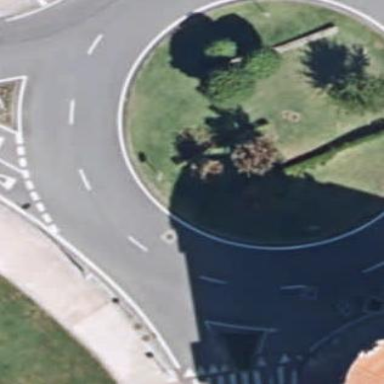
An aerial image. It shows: Roundabout on trunk highway.